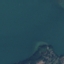
Label: SeaLake